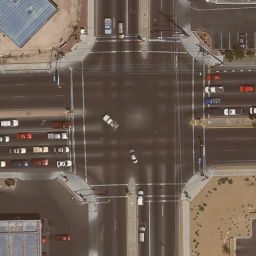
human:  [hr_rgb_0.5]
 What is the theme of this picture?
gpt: intersection

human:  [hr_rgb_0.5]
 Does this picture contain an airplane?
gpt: no